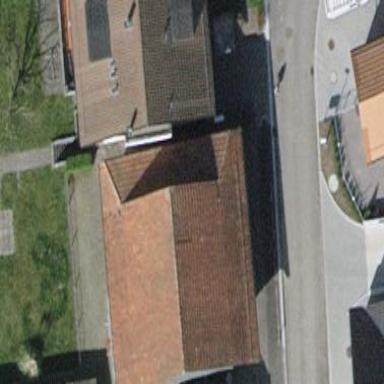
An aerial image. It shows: Shed building.